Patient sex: F
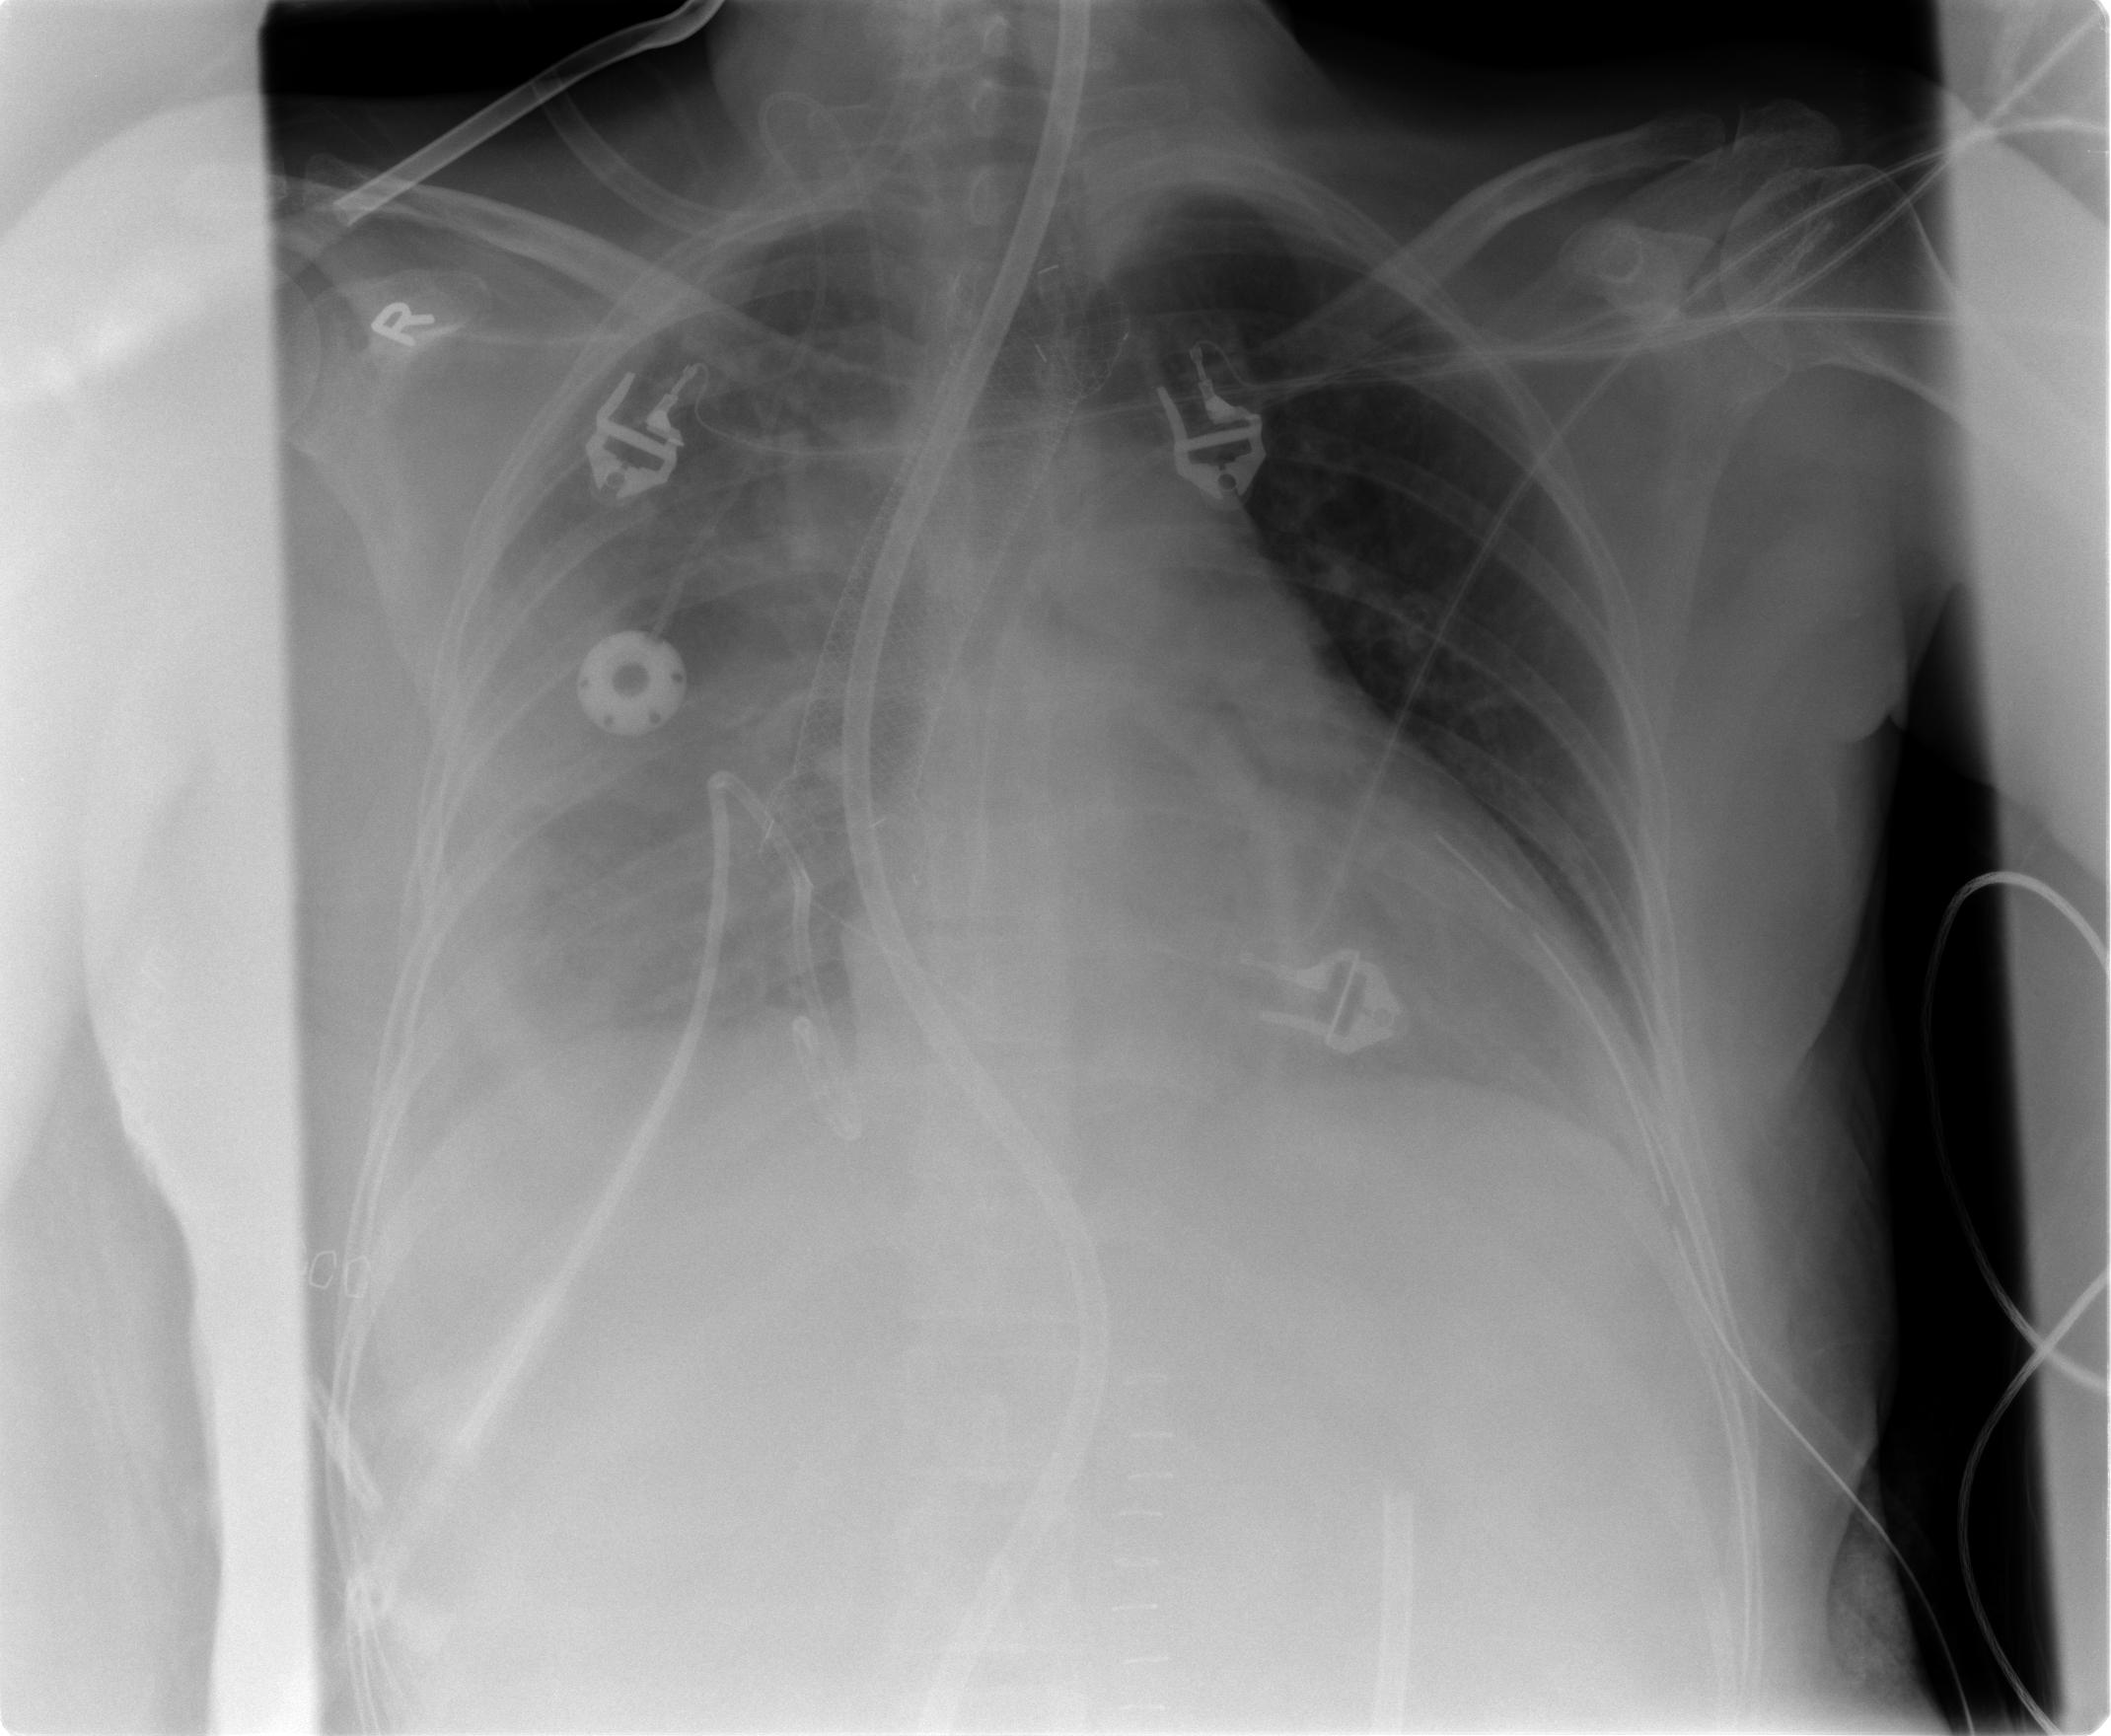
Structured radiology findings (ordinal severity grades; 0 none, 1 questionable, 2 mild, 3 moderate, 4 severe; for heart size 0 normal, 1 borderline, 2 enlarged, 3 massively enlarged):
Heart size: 2
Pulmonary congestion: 1
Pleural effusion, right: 3
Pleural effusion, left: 1
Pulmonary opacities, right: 2
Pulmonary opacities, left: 0
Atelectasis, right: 3
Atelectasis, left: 1